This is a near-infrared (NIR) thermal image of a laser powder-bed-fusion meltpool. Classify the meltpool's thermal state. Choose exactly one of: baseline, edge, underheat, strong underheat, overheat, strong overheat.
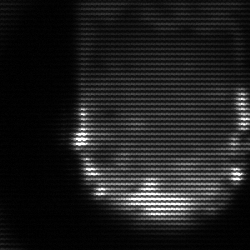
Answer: baseline